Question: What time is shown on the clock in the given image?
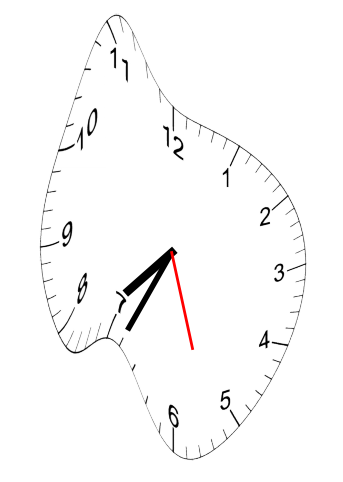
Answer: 07:34:27